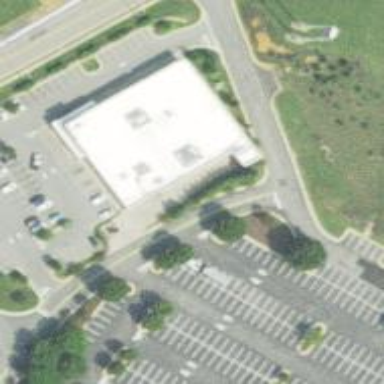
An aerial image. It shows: Retail building housing supermarket.